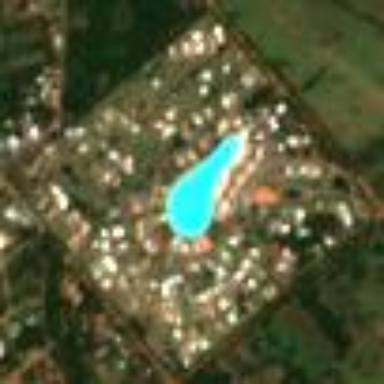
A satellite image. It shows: Residential area with gated community.